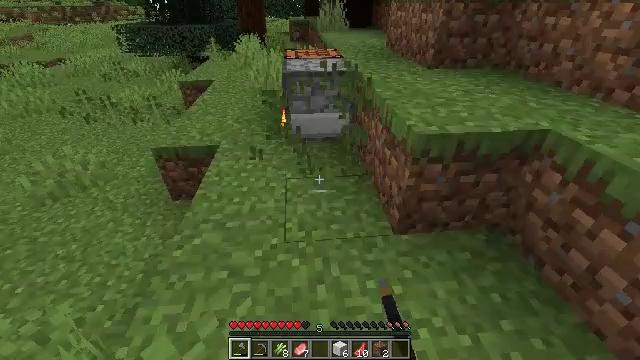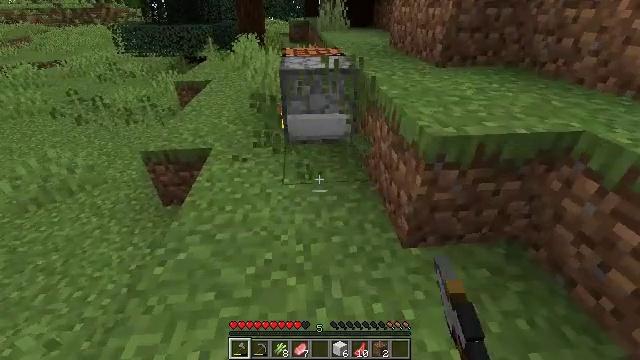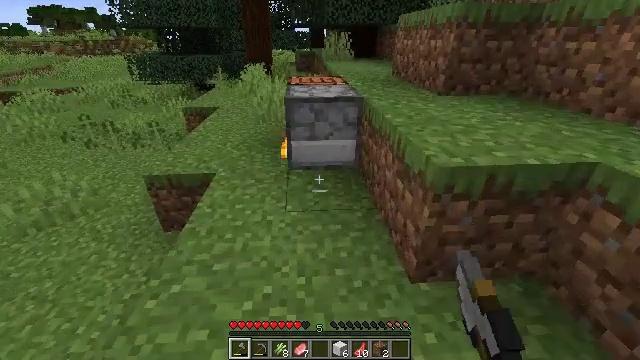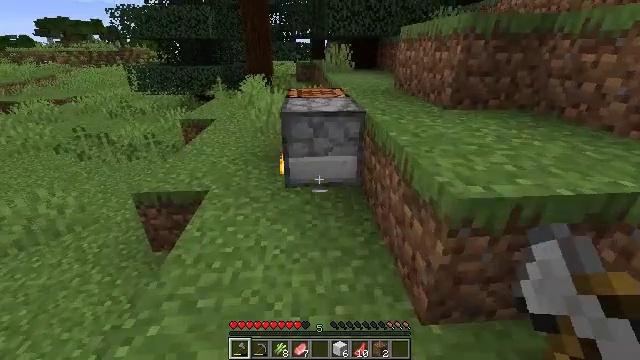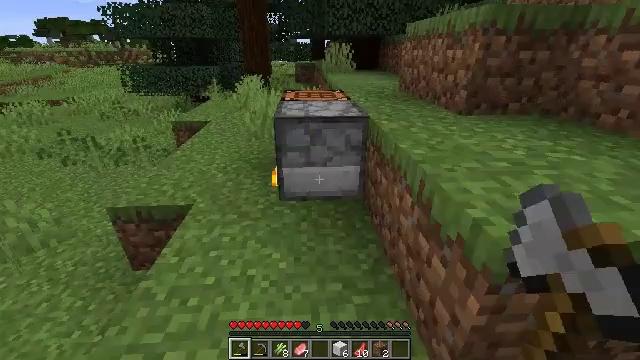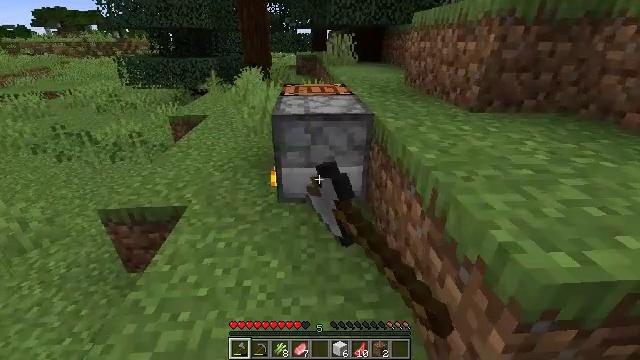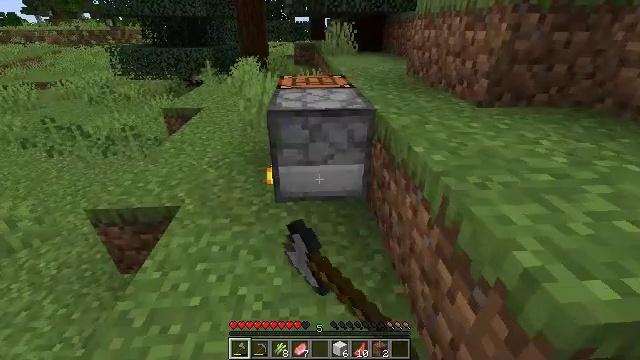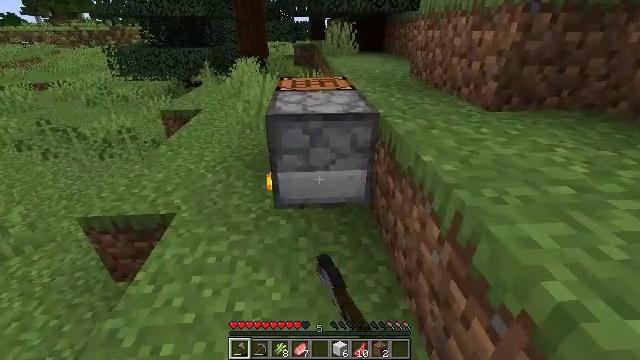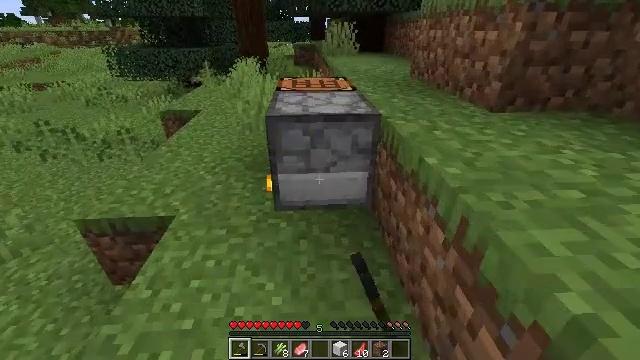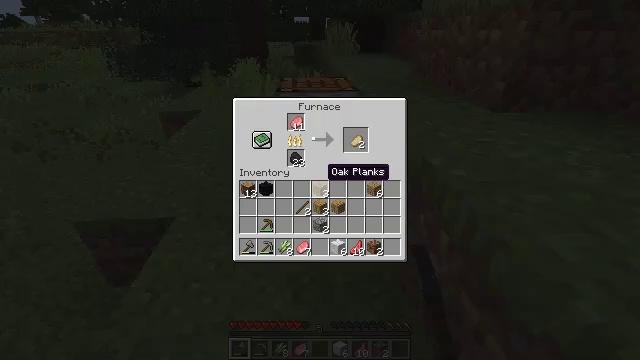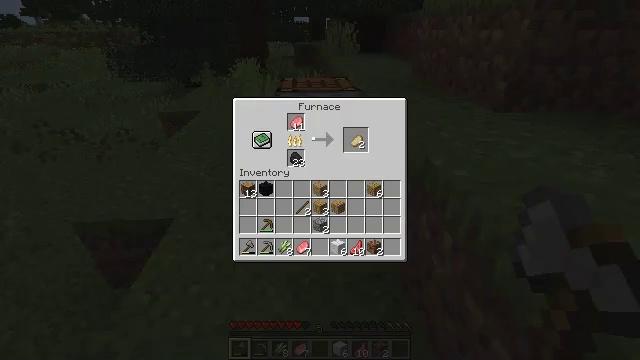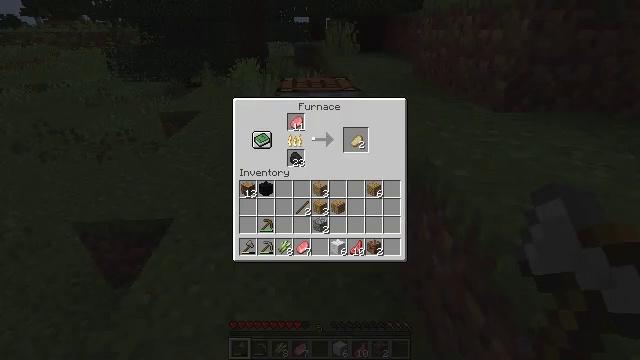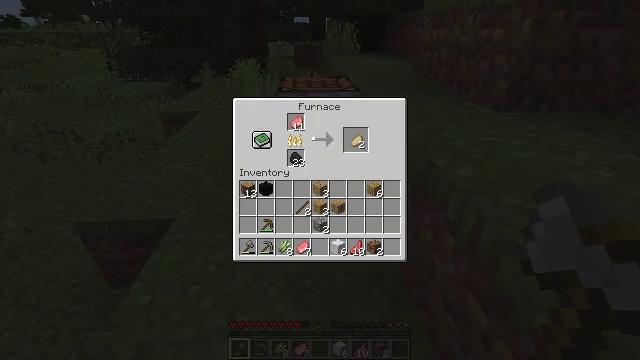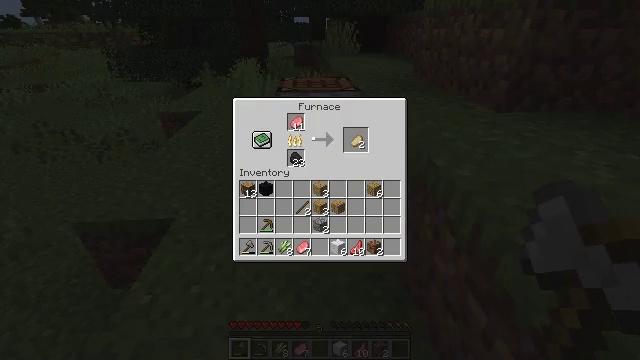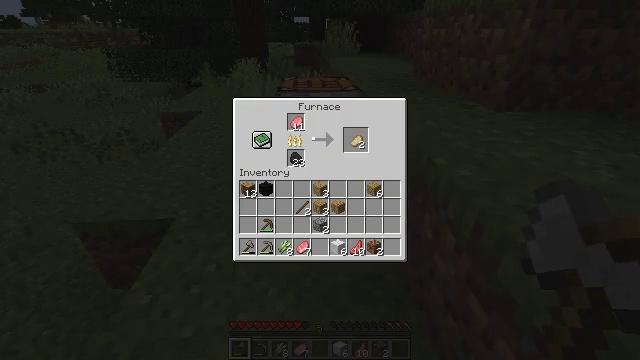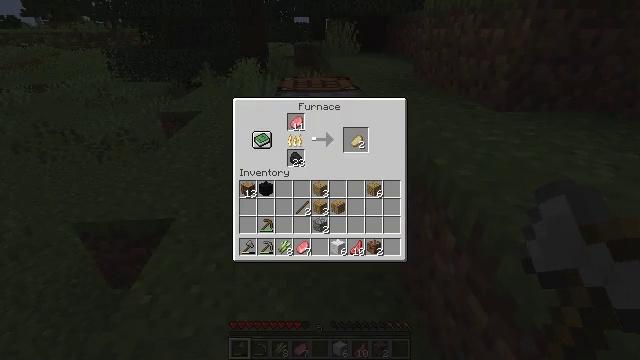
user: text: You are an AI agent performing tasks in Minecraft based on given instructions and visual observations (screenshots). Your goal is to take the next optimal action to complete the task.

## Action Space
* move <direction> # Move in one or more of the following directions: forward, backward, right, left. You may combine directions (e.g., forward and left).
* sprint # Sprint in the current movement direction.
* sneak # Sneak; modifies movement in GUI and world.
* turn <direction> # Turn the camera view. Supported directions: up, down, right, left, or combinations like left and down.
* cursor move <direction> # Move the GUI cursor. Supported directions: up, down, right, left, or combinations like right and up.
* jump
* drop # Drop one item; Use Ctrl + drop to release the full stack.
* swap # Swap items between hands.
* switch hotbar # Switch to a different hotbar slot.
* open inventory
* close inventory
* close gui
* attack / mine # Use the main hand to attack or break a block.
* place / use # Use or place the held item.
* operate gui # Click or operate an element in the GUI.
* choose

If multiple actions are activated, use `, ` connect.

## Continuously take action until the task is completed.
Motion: motion action
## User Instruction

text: craft item air
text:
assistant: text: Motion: move forward, jump
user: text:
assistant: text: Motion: move forward, turn left and up
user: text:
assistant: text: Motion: move forward, turn up
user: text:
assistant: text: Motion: move forward, use / place
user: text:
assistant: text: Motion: move forward, turn down, use / place
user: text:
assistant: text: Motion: turn down, use / place
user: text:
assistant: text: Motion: no_op
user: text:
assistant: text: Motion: no_op
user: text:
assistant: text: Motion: open gui
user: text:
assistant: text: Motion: no_op
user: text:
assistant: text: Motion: cursor move up
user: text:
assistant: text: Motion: cursor move up
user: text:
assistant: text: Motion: no_op
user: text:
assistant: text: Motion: sneak, cursor move right
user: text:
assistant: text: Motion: sneak, cursor move right
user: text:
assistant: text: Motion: sneak, cursor move right
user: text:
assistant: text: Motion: sneak
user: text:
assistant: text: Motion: sneak
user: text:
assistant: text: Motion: sneak
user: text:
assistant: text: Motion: sneak, operate gui
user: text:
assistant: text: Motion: sneak, operate gui
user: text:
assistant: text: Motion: sneak, operate gui
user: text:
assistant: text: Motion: sneak
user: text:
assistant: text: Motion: sneak
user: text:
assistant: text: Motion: sneak